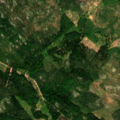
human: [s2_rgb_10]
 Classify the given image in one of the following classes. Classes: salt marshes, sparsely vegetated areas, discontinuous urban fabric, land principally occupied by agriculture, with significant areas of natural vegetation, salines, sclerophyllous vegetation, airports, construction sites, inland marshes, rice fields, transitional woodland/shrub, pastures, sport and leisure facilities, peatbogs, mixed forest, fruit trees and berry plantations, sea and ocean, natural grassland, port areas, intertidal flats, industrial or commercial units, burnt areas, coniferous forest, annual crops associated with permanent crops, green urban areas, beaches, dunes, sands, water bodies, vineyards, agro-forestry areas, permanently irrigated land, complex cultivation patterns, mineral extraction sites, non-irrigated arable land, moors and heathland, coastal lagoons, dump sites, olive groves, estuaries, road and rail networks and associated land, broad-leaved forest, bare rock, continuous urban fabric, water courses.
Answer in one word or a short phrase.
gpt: coniferous forest, mixed forest, transitional woodland/shrub